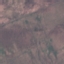
Land use / land cover class: HerbaceousVegetation